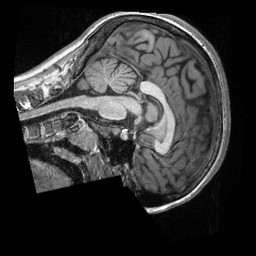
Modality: T1w
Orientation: sagittal
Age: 19
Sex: female
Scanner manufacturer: siemens
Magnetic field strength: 3 T
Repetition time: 2.3 s
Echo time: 0.00308 s